Field crop: tomato
Growth stage: 2
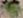
Species: solanum